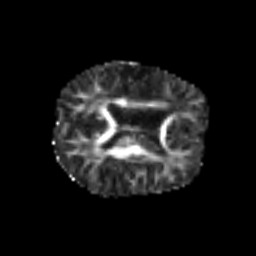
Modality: FA
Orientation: axial
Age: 67
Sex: female
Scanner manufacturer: siemens
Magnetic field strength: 3 T
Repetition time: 5.6 s
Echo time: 0.082 s